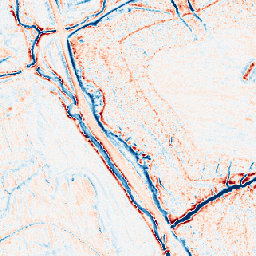
Category: edge_preserving
Decomposition family: anisotropic_diffusion
Decomposition parameters: iterations: 20
kappa: 100
gamma: 0.1
Upsampling method: area
Upsampling parameters: scale: 8
Upsampling scale: 8